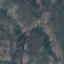
Label: HerbaceousVegetation